Interaction volume radius: 10 \u00c5
Interaction volume height: 10 \u00c5
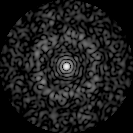
Disorder parameter: 0.8251